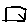
Label: square